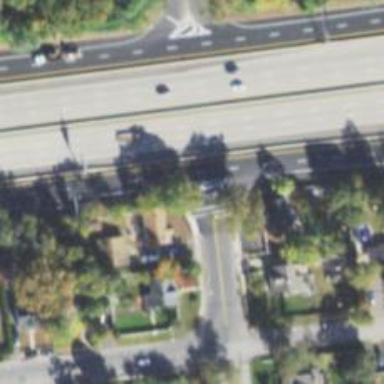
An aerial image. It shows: Secondary road intersecting in cloverleaf junction.